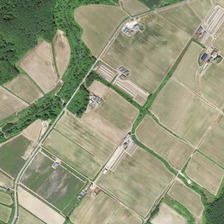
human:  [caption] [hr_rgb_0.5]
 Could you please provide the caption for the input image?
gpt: some green plants are in a large piece of farmland .

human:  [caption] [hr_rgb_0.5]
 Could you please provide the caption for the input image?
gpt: some green plants are in a large piece of farmland .

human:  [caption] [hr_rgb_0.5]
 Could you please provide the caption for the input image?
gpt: some green plants are in a large piece of farmland .

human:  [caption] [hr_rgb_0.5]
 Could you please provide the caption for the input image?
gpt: some green plants are in a large piece of farmland .

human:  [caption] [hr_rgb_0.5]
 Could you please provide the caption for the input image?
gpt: some green plants are in a large piece of farmland .